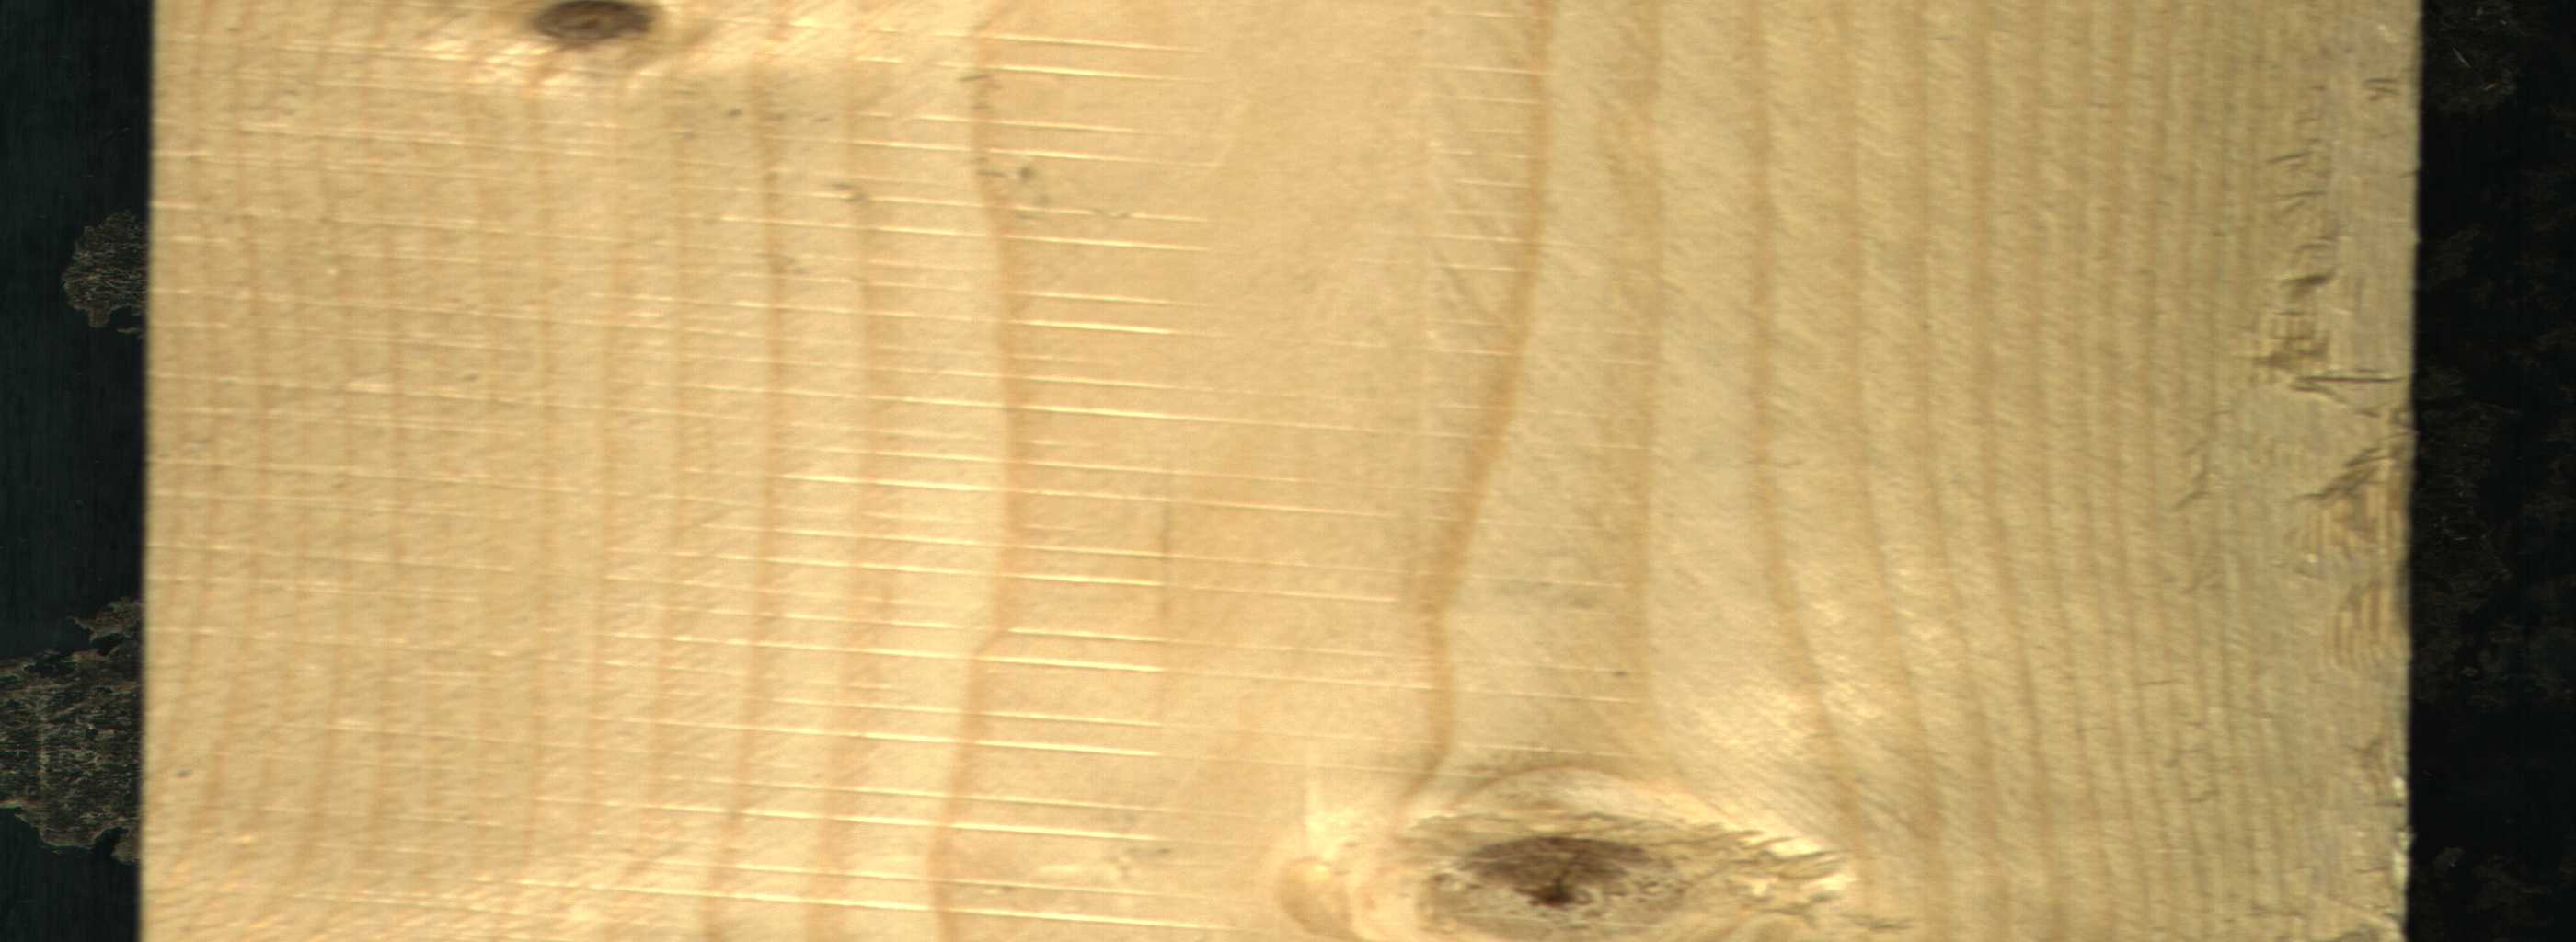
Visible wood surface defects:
Live_Knot
Live_Knot